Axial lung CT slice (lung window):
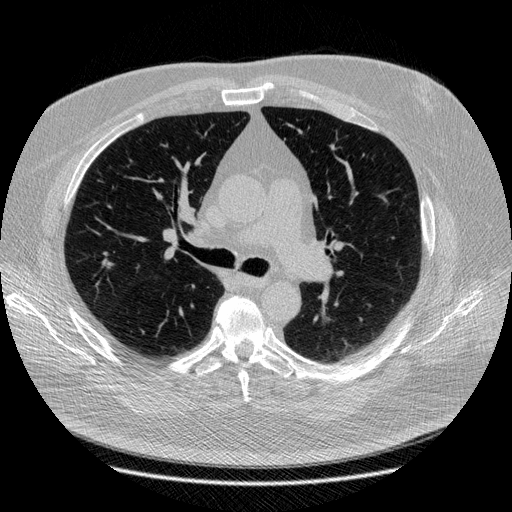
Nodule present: no